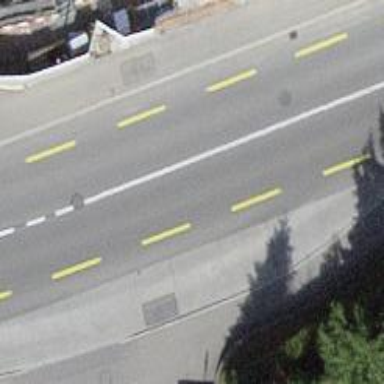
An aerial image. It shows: Bus stop with shelter for public transport.